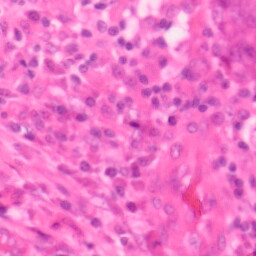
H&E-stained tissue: Colon